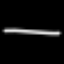
Label: line